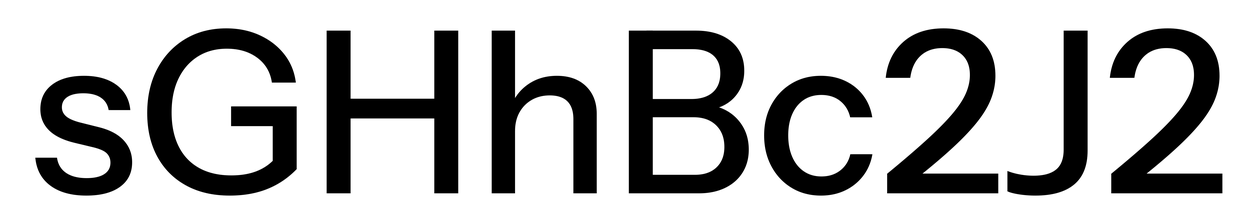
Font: InstrumentSans_Medium